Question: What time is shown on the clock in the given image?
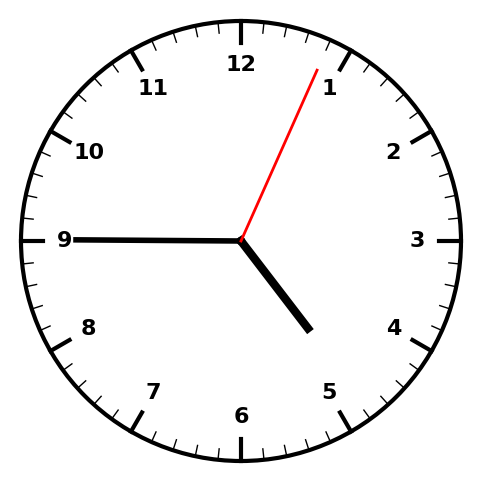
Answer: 04:45:04